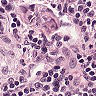
Metastatic tissue present: no